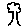
Label: tree